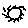
Label: sun